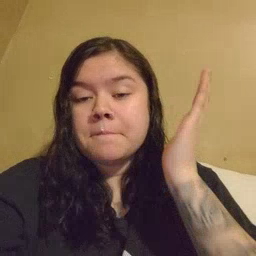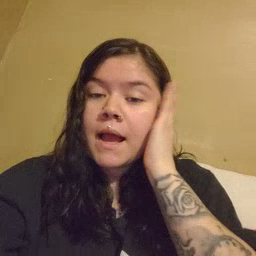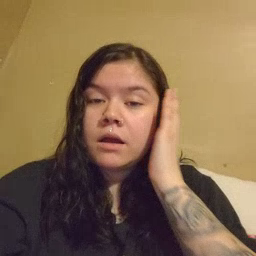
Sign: bed